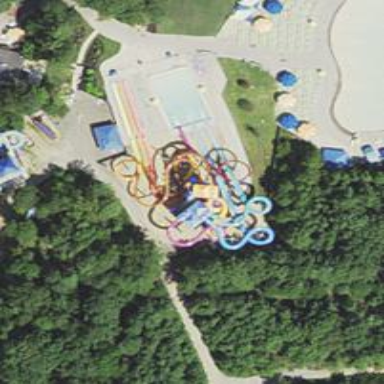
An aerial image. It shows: Water slide attraction.